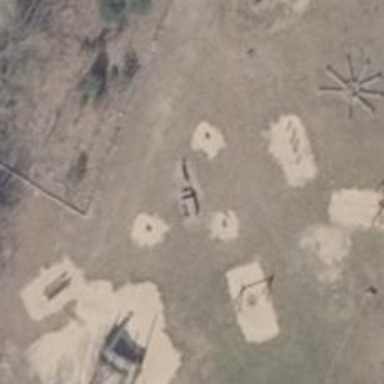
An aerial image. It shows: Playground with various play structures.